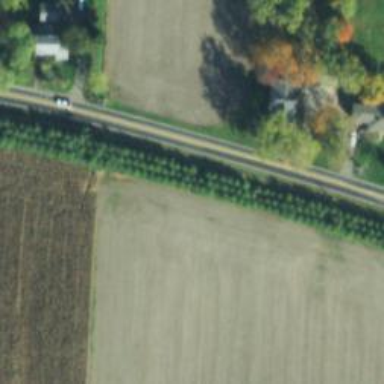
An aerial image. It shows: Tertiary road.